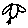
Label: bird